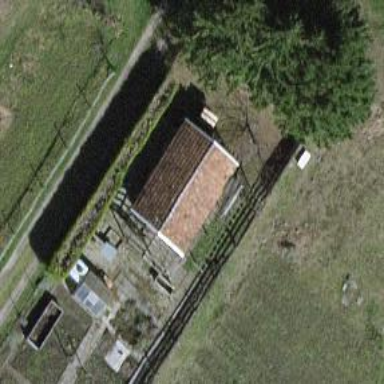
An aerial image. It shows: Shed building.